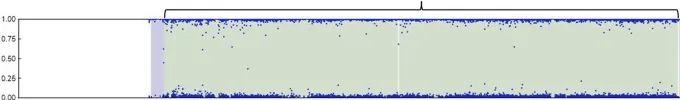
Chromosomal microarray analysis of our patient with autism. The SNP microarray shows an absence of heterozygosity along the q arm of chromosome 15 in the B allele frequency plot (upper panel). The Log R ratio plot (lower panel) shows no change in copy number in the q arm of chromosome 15.
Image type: electrography (ekg)